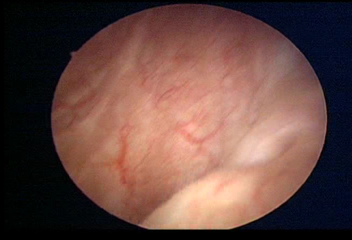
Modality: WLC
Class: Anatomical landmarks
Subclass: UreteralOrifice
Bladder cancer association: No
Annotated structures: Left ureteral orifice